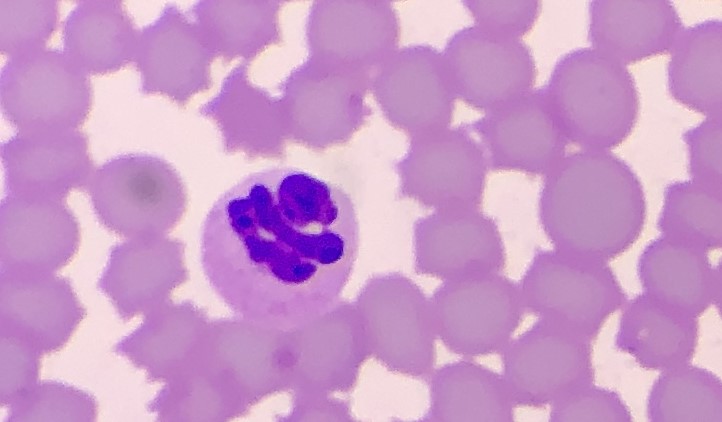
White blood cell type: Neutrophil